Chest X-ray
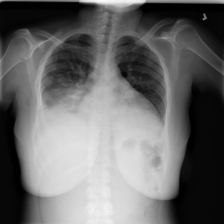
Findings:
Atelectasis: negative
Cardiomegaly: negative
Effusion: negative
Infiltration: positive
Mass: negative
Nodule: negative
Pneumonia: negative
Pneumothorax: negative
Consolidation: negative
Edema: negative
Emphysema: negative
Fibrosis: negative
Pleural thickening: negative
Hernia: negative